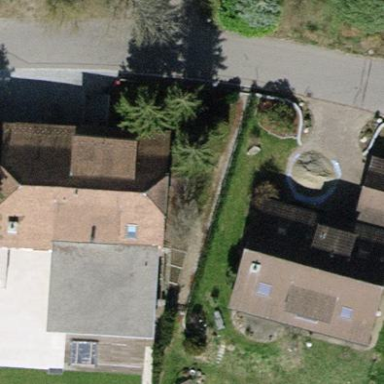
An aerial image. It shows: Detached building with hipped roof.